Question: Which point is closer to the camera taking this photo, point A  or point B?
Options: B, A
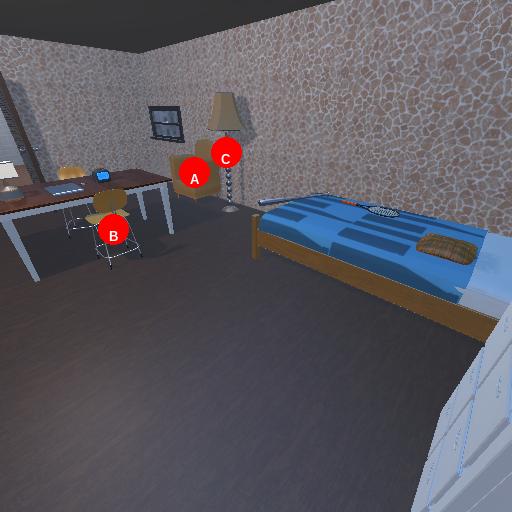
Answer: B